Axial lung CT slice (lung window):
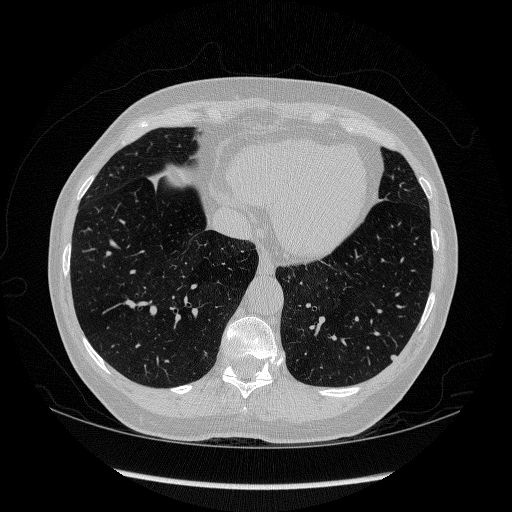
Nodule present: yes
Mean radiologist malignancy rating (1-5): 2.75